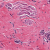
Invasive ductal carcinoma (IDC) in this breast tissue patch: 0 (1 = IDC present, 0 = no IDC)